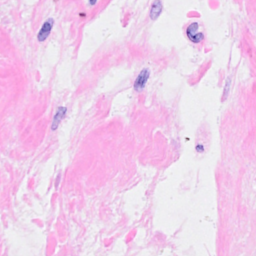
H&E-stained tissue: Breast